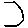
Label: hexagon